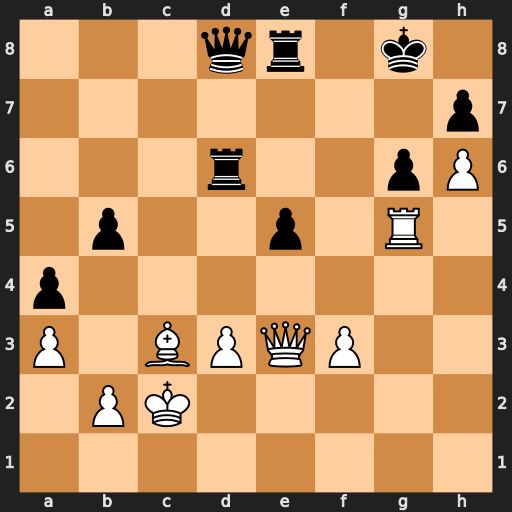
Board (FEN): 3qr1k1/7p/3r2pP/1p2p1R1/p7/P1BPQP2/1PK5/8
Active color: w
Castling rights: -
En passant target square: -
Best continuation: Rxe5 Kf7 Qf4+ Rf6 Rxe8 Qxd3+ Kxd3